Interaction volume radius: 5 \u00c5
Interaction volume height: 20 \u00c5
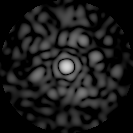
Disorder parameter: 0.876